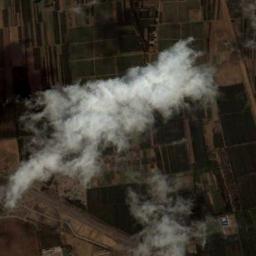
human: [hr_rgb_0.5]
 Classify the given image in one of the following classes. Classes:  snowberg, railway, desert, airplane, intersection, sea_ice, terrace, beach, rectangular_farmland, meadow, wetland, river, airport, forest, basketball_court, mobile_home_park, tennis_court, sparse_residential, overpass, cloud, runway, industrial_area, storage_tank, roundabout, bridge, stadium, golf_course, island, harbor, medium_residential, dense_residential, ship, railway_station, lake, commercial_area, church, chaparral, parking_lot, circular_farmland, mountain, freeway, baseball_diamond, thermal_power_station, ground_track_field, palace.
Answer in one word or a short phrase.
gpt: cloud